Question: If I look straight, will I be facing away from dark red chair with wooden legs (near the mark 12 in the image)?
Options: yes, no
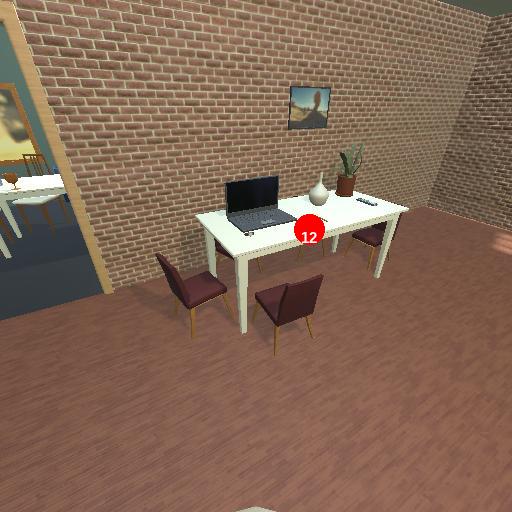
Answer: yes